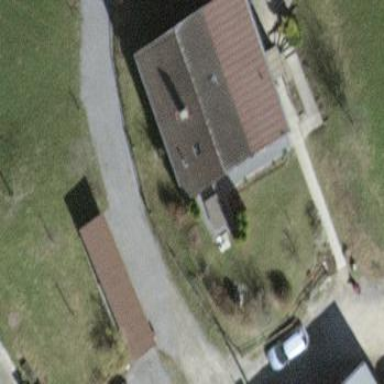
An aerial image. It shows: Detached building.